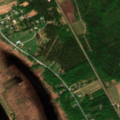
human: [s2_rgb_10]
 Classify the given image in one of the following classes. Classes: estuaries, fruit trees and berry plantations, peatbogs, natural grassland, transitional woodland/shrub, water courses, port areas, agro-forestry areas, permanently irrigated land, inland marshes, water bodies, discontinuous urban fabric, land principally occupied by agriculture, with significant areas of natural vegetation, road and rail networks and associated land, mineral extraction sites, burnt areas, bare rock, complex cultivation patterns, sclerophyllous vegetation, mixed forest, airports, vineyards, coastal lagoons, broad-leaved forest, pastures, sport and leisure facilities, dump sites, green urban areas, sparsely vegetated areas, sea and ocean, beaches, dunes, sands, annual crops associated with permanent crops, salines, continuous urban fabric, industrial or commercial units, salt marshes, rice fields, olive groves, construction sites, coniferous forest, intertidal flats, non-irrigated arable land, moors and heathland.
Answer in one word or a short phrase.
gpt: discontinuous urban fabric, land principally occupied by agriculture, with significant areas of natural vegetation, mixed forest, transitional woodland/shrub, water courses